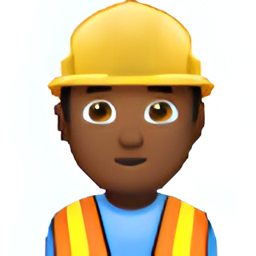
Name: male construction worker type 5
Emoji: 👷🏾‍♂️
Group: People & Body
Sub-group: person-role